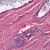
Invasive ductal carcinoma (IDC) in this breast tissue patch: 1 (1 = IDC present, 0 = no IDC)